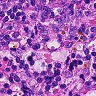
Metastatic tissue present: no